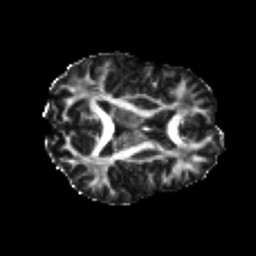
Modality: FA
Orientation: axial
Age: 25
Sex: female
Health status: healthy
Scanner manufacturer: philips
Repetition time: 7.382 s
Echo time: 0.08599 s